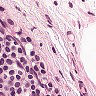
Metastatic tissue present: no